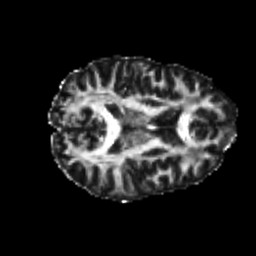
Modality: FA
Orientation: axial
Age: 23
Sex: female
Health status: healthy
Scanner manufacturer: philips
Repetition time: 7.389 s
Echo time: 0.08599 s